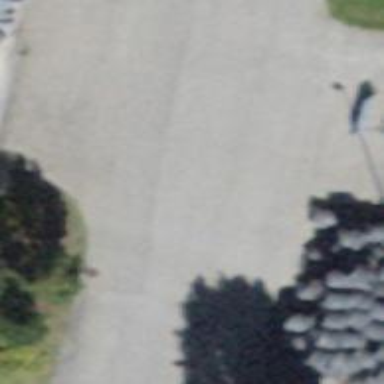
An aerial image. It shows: Fuel station.